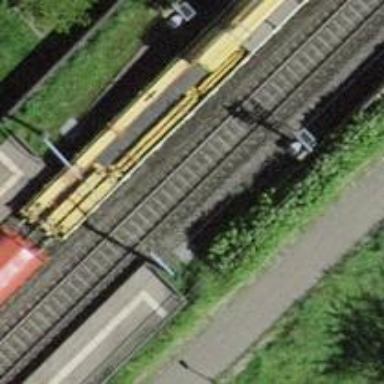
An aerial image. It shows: Single railway track with electrification through contact line.